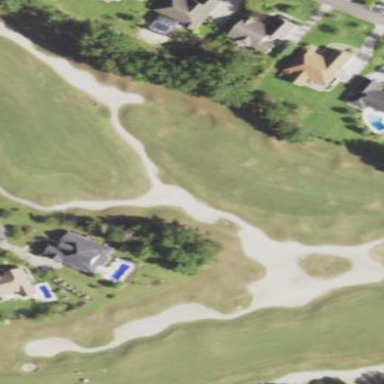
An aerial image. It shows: Golf bunker filled with sandy terrain.